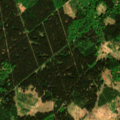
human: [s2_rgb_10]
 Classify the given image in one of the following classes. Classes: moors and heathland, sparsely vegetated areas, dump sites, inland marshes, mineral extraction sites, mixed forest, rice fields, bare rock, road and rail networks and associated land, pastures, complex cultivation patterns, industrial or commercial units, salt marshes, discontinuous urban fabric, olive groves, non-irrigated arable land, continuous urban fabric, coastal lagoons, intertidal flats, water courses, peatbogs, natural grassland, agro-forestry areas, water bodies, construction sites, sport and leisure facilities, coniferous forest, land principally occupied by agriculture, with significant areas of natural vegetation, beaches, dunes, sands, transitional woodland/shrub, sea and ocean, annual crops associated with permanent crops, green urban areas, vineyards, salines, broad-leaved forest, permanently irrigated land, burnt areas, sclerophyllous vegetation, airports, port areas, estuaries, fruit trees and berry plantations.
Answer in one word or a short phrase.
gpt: coniferous forest, mixed forest, peatbogs